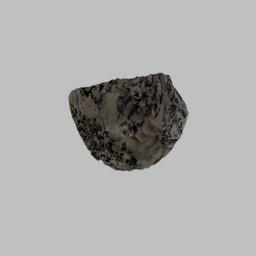
Label: nature